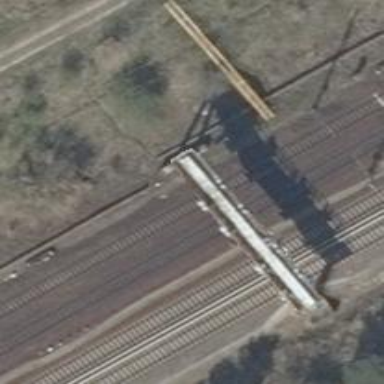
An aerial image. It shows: Railway track with contact line for electrification.